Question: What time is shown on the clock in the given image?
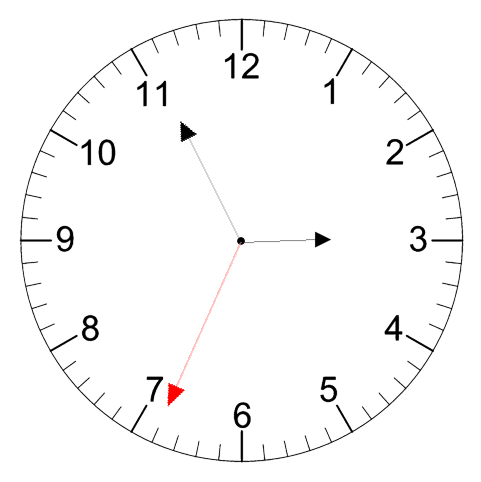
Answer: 02:55:34